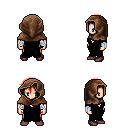
a pixel art fantasy rpg character, male body template, human, light skin, gray robe, metal pants, red short bangs hairstyle, cloth hood, white cloth bandages, maroon shoes, four views (front, back, left, right), 2x2 character sprite sheet, small pixel art, hard edges, no anti-aliasing